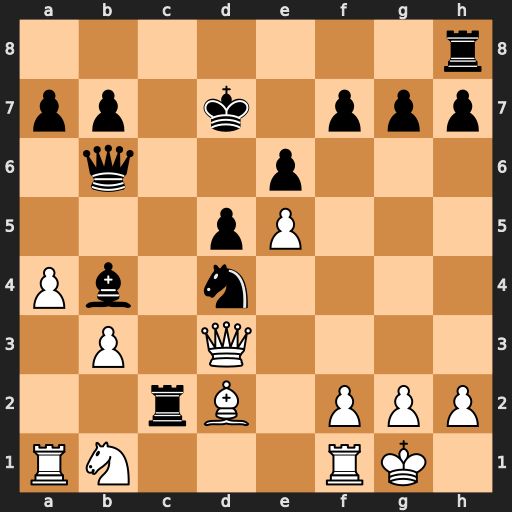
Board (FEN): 7r/pp1k1ppp/1q2p3/3pP3/Pb1n4/1P1Q4/2rB1PPP/RN3RK1
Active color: w
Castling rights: -
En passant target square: -
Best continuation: a5 Qc5 Bxb4 Qxb4 Ra4